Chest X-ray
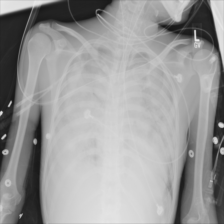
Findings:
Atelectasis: negative
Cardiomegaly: negative
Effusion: negative
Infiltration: negative
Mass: negative
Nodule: negative
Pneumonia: negative
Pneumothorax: negative
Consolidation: positive
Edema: negative
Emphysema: negative
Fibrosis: negative
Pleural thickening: negative
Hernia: negative